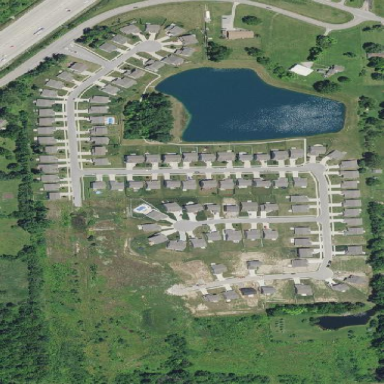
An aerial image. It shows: Suburban residential area.